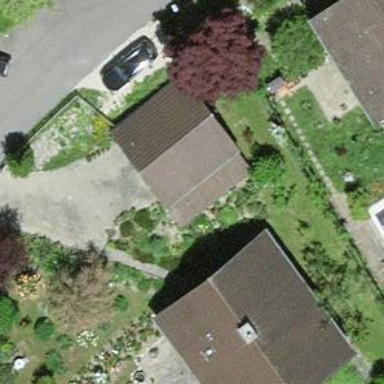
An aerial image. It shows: Garage.